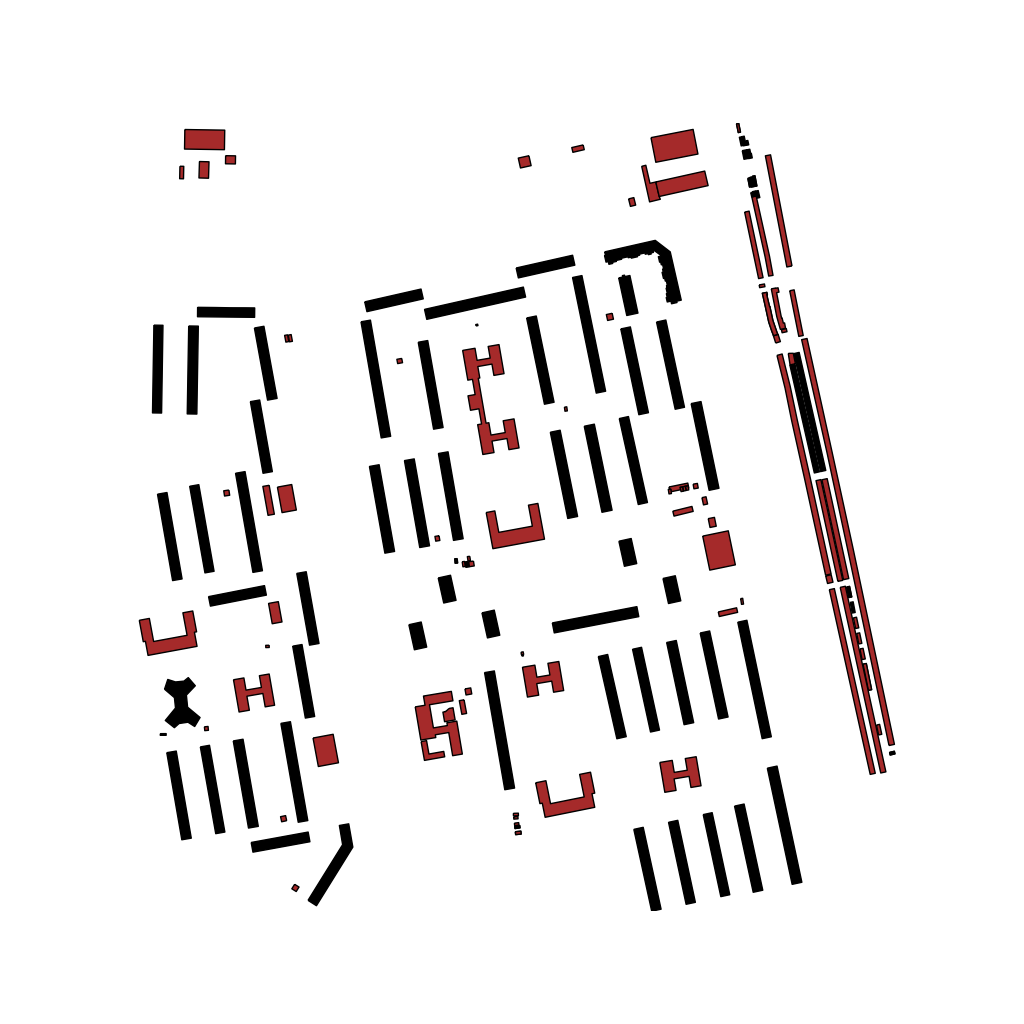
Tags: overhead vector_map, business, industrial, recreation, residential, modern, soviet, high_rise, individual_rise, low_rise, density_2, Building, Facility, 1.0 km²